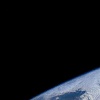
Label: space